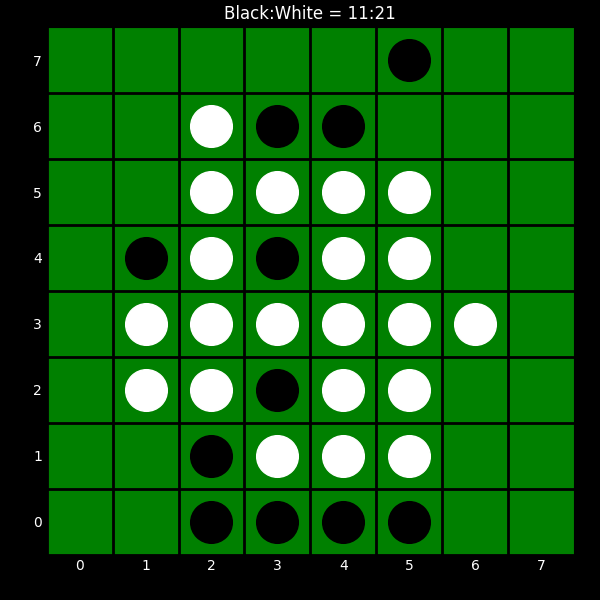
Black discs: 11
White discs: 21